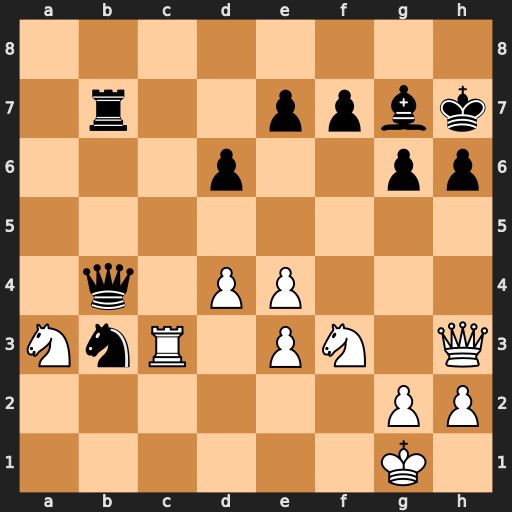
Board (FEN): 8/1r2ppbk/3p2pp/8/1q1PP3/NnR1PN1Q/6PP/6K1
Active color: w
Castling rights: -
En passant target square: -
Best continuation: Ng5+ Kg8 Rc8+ Bf8 Nc2